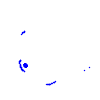
Particle: pion